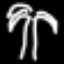
Label: palm tree